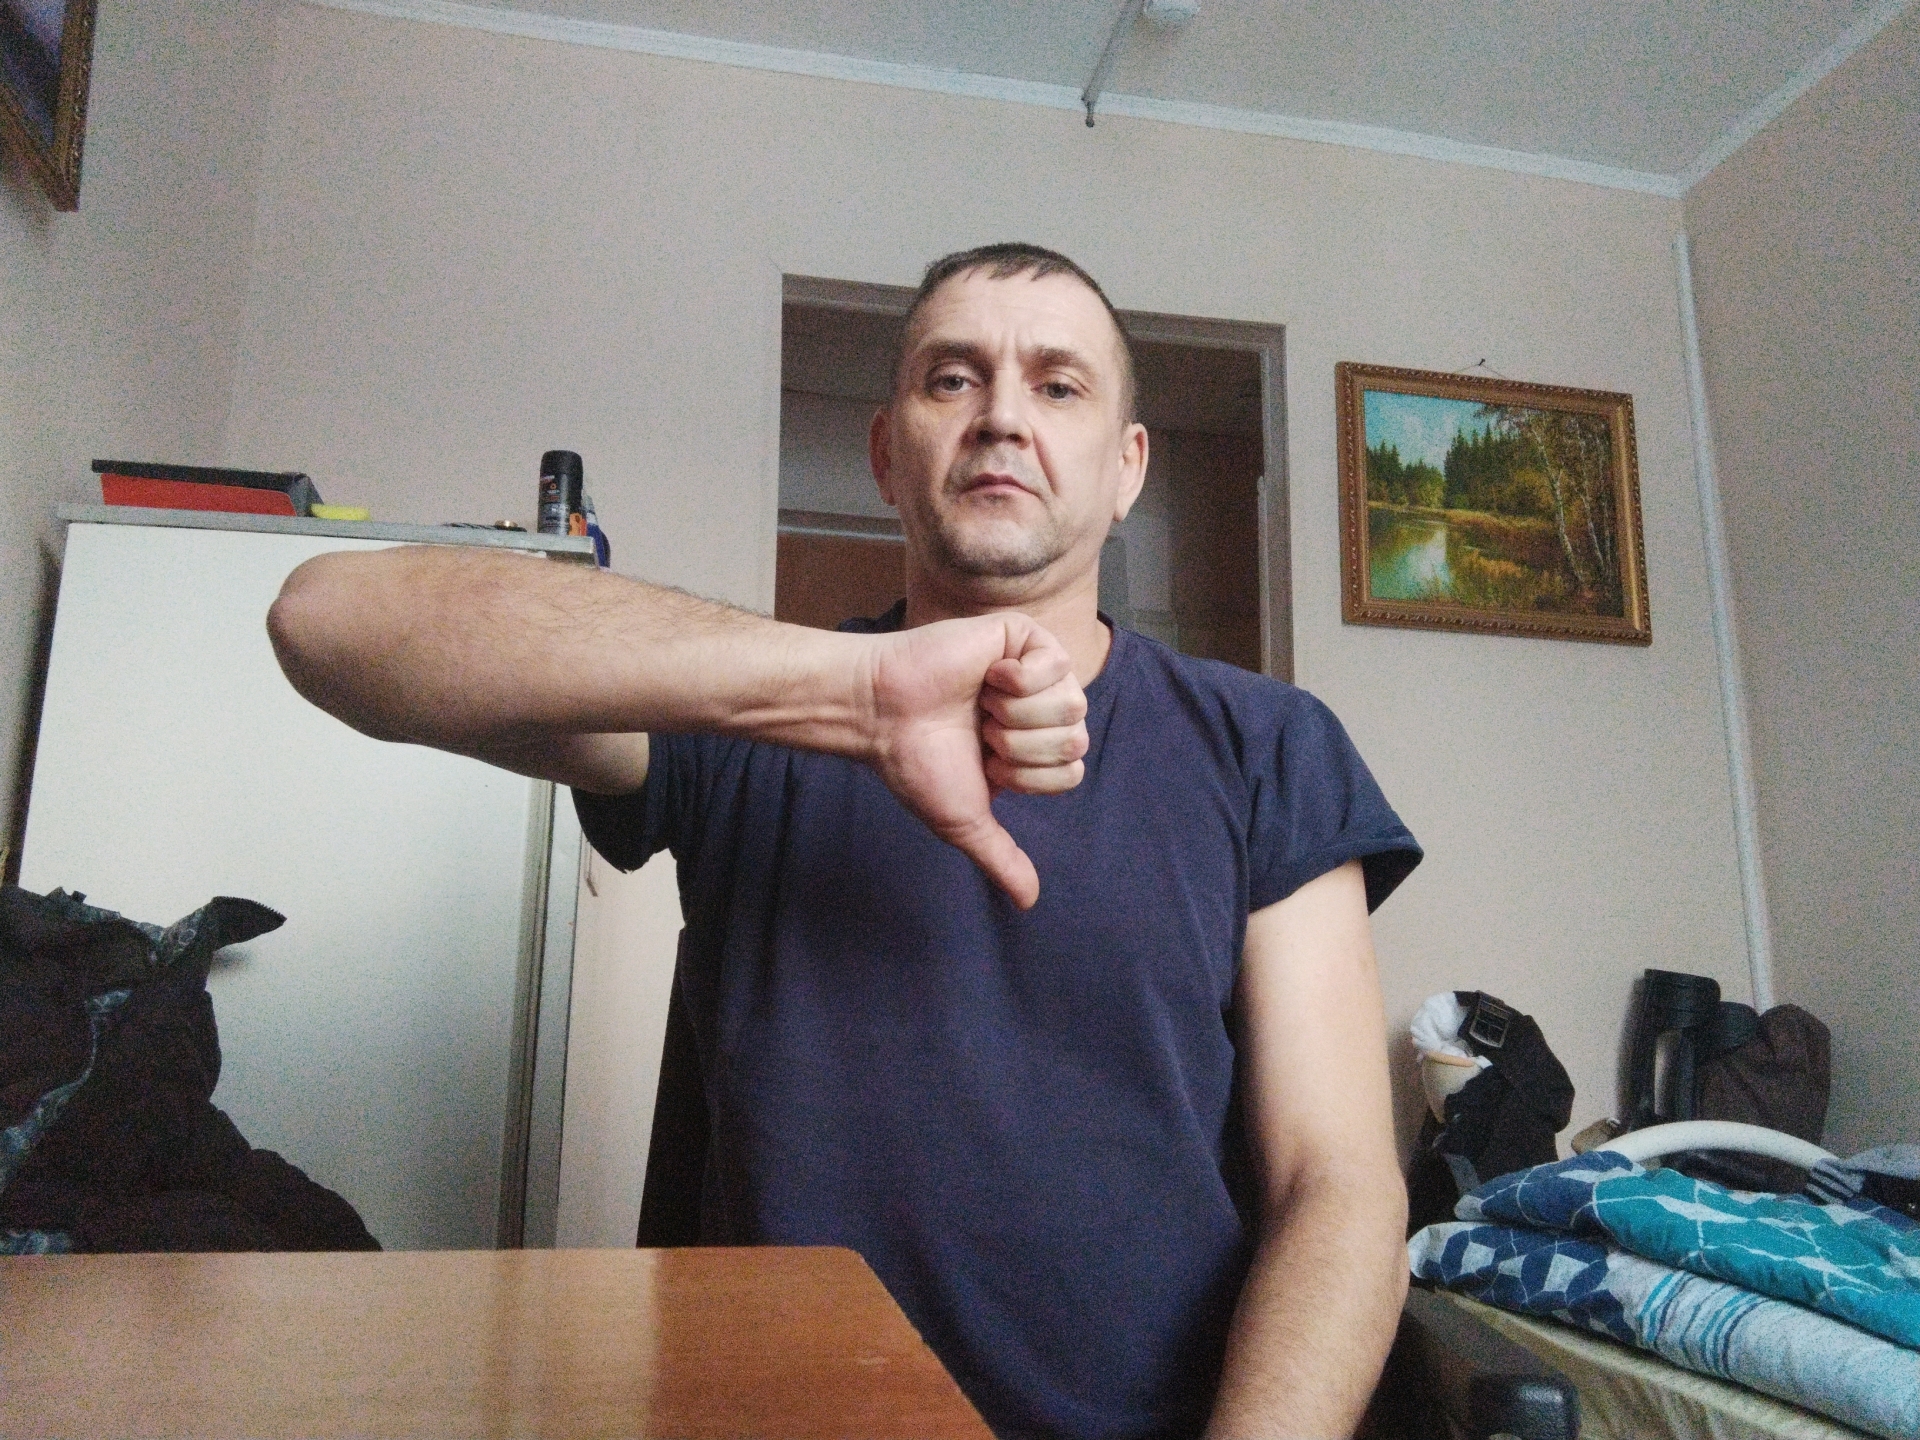
Label: noise